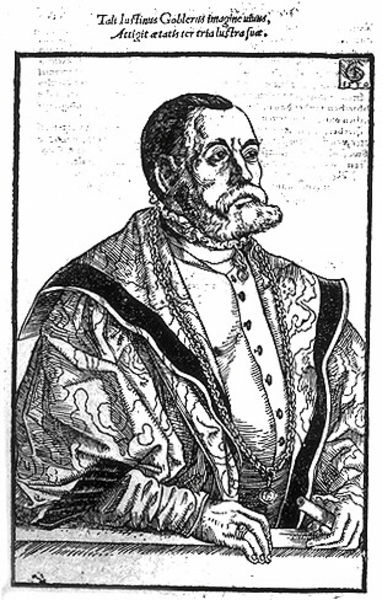
Titel: Bildnis des Justin Gobler
Künstler: Claude Bezoard
Institution: (Seriendruck)
Schlagwörter: hand, mann, schatten, umhang, weiß, finger, frisur, grau, haar, licht, mund, nase, ohr, profil, schwarz, stirn, zeichen, zeichnung, blick, muster, alt, bart, hemd, augen, falten, gesicht, kleidung, kragen, mensch, rahmen, samt, stehen, trauer, vollbart, ärmel, bildnis, herr, hände, portrait, porträt, gewand, mantel, pose, reich, saum, blatt, person, borte, lippen, renaissance, seide, holzschnitt, japan, schrift, papier, ecke, kette, grafik, graphik, linien, rand, schnäuzer, ernst, streng, brauen, pupillen, ornamente, faltenwurf, edel, rüschen, wange, knöpfe, knopfleiste, schnauzer, weste, ring, buch, medaillon, rechteck, druck, druckgraphik, schwarzweiss, monogramm, schraffur, radierung, stich, titel, text, beschriftung, initiale, überschrift, manschette, manschetten, herrscher, krause, brokat, geheimratsecken, geschoren, rolle, china, wappen, schläfe, halbportrait, halbprofil, anhänger, papierrolle, wohlhabend, wams, schriftrolle, edelmann, teuer, kupferstich, latein, lateinisch, aufgelehnt, kimono, seriendruck, dreiviertelportrait, sazm, rolel